Question: Question where can I find and how do I add support for jasmine and es6 syntax in Visual studio code?

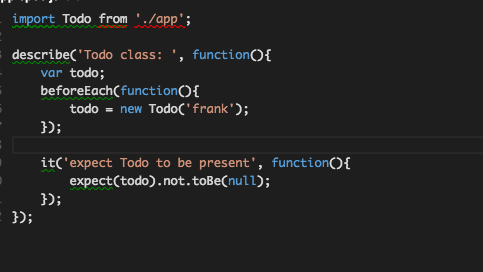
Answer: According to the only Q&A item in the section <URL> support for user defined languages is not possible at the moment. So if the language is not supported out of the box, then it's not supported.
But support for it may be <URL>.